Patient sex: M
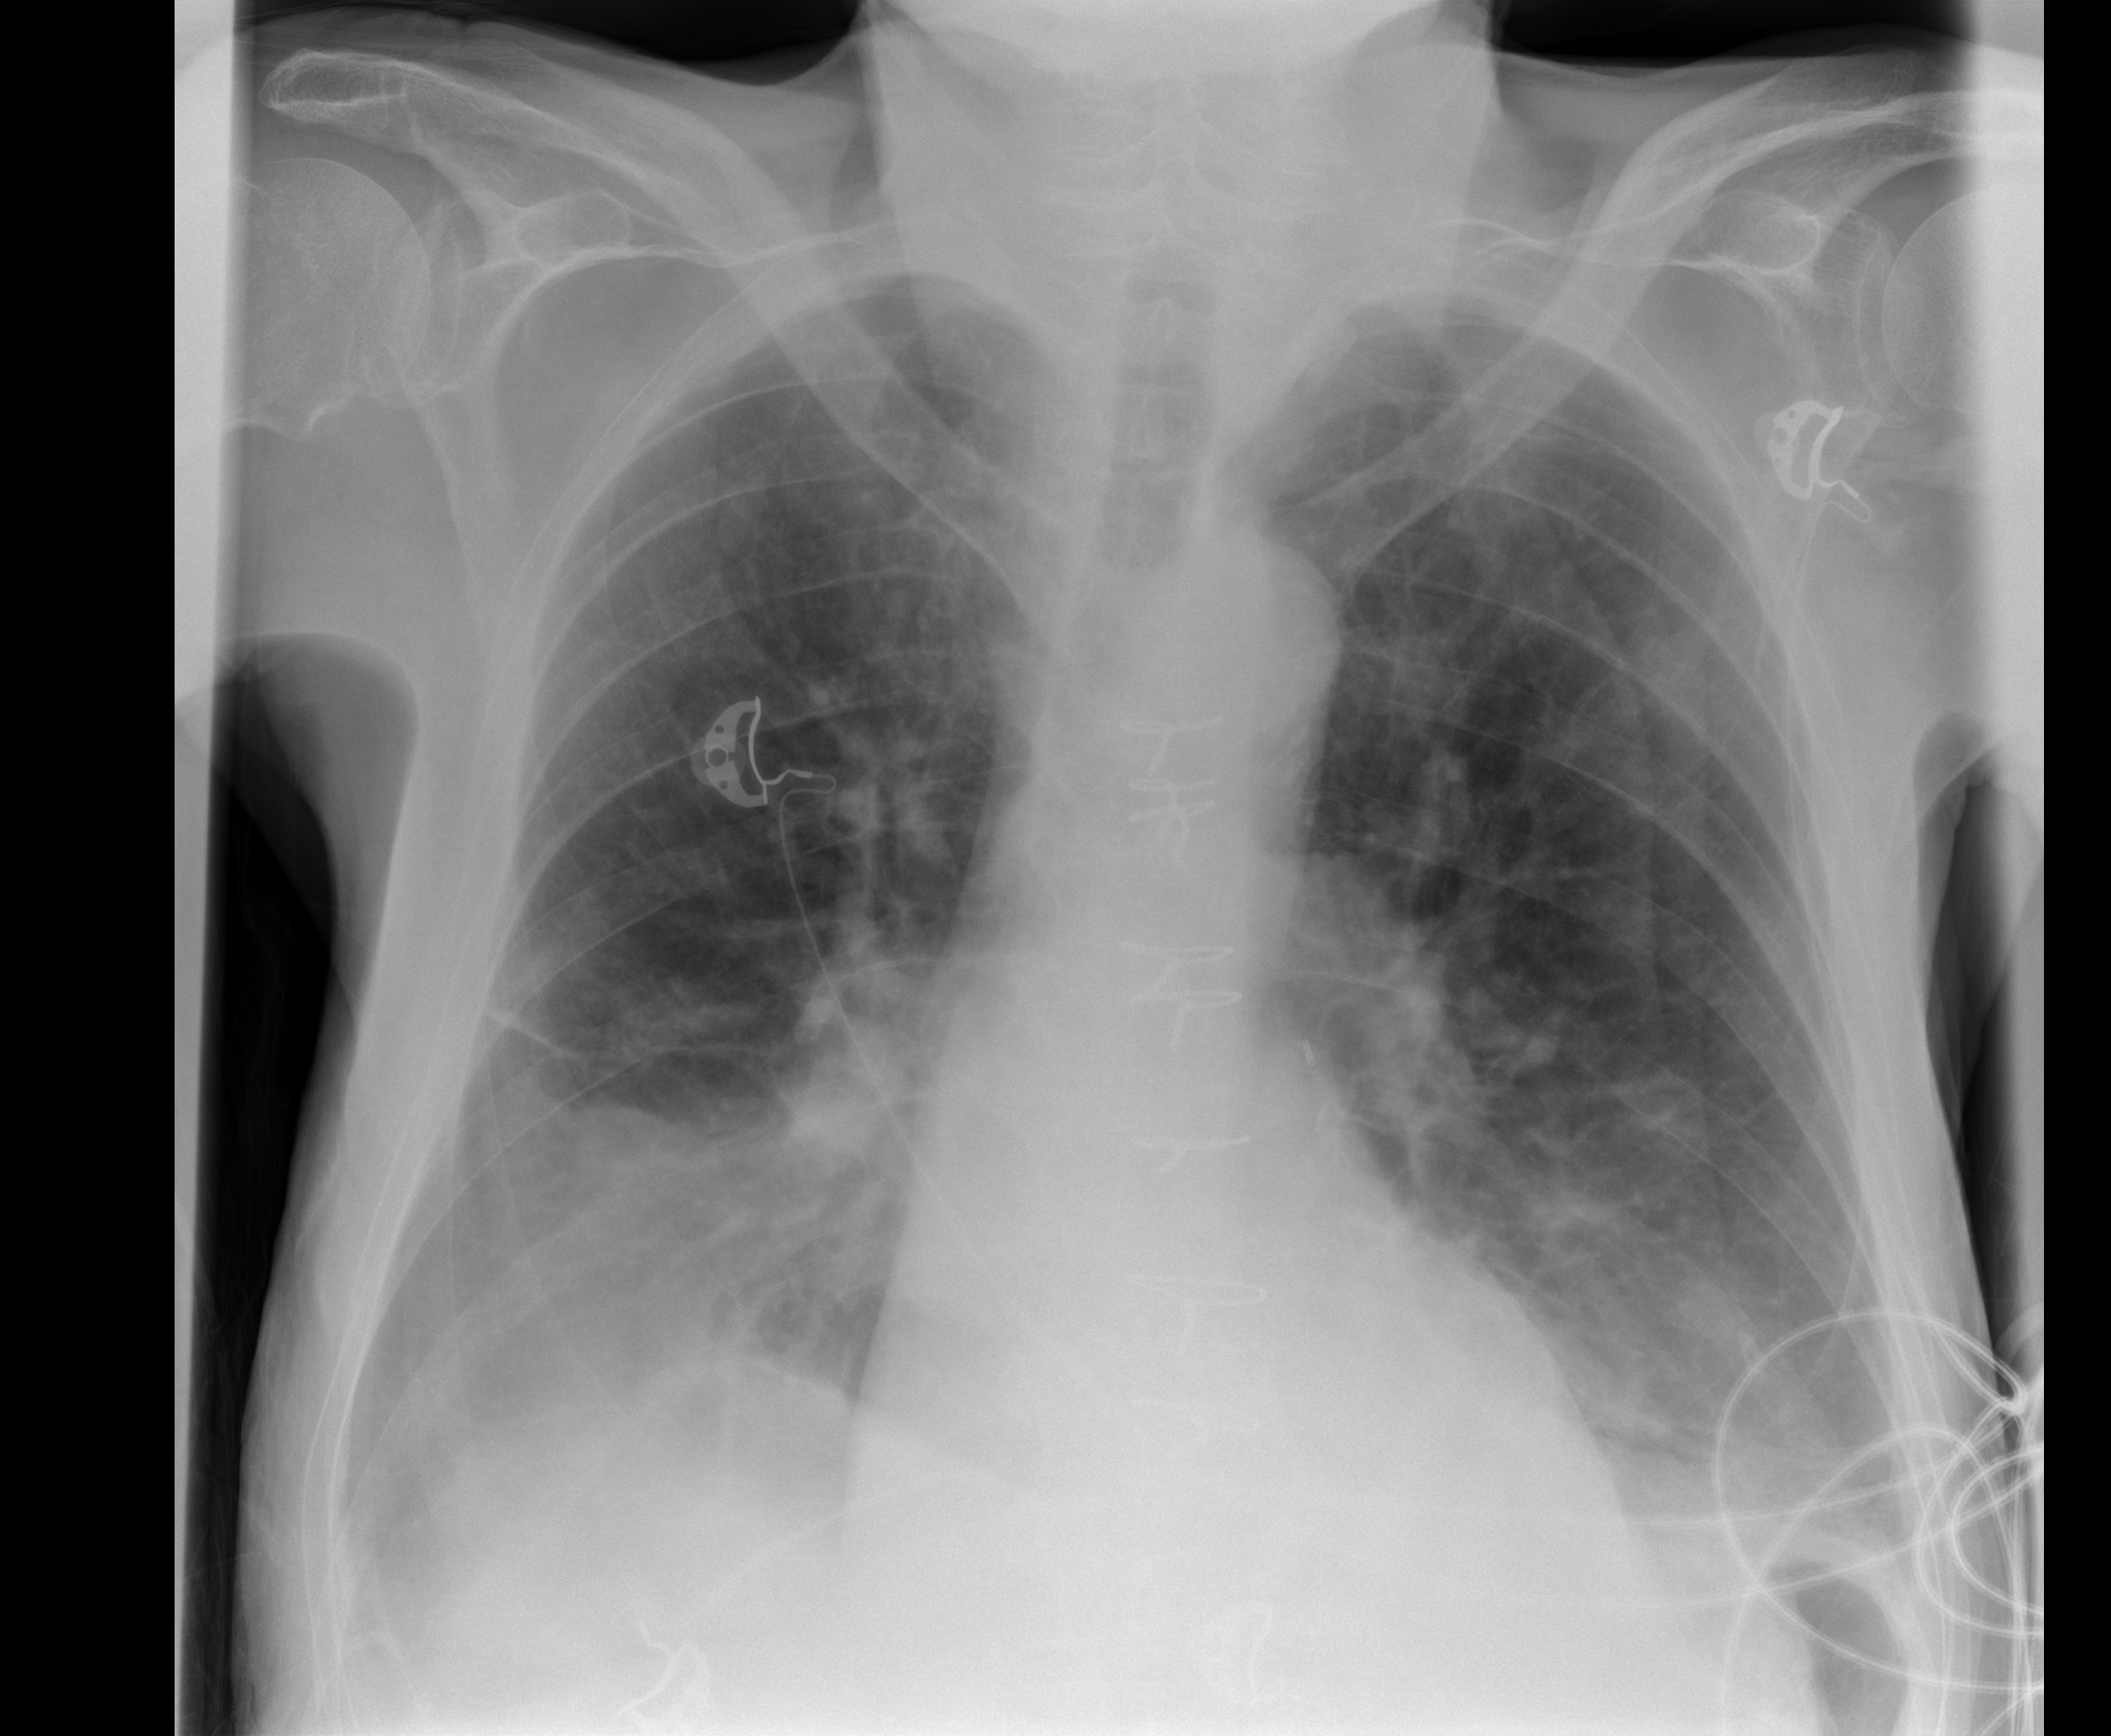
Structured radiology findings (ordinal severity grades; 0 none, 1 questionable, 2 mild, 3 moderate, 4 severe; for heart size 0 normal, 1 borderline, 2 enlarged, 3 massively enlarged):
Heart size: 0
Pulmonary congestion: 2
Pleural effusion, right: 2
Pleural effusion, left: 2
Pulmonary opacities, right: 0
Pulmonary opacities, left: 0
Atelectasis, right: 2
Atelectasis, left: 2